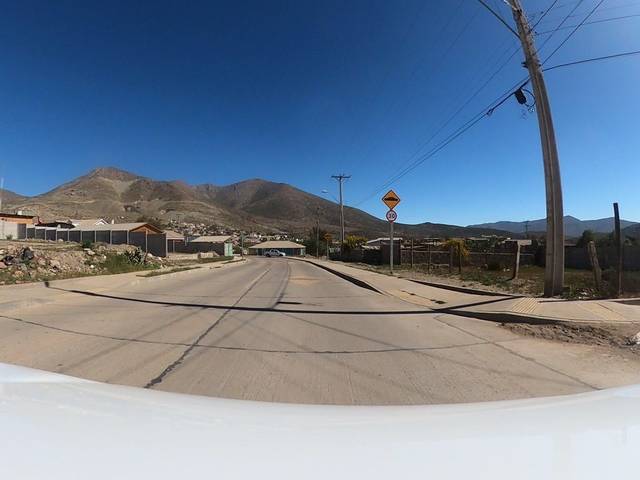
Region: Chile
Coordinates: -29.508, -71.2